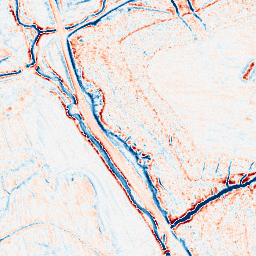
Category: classical
Decomposition family: gaussian_anisotropic
Decomposition parameters: sigma_x: 2
sigma_y: 2
Upsampling method: sinc_blackman
Upsampling parameters: scale: 2
kernel_size: 16
Upsampling scale: 2